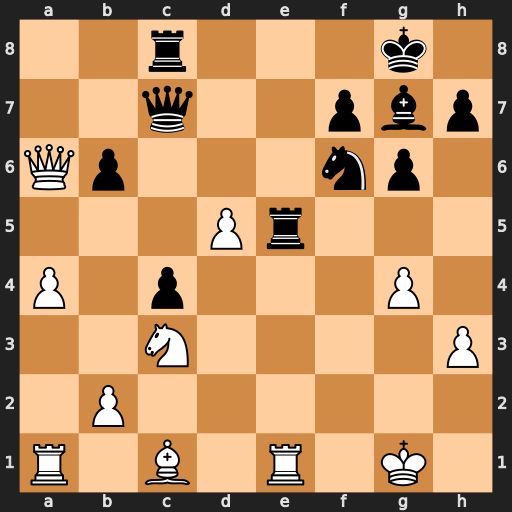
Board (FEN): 2r3k1/2q2pbp/Qp3np1/3Pr3/P1p3P1/2N4P/1P6/R1B1R1K1
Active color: w
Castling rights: -
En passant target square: -
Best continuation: Rxe5 Qxe5 Qxc8+